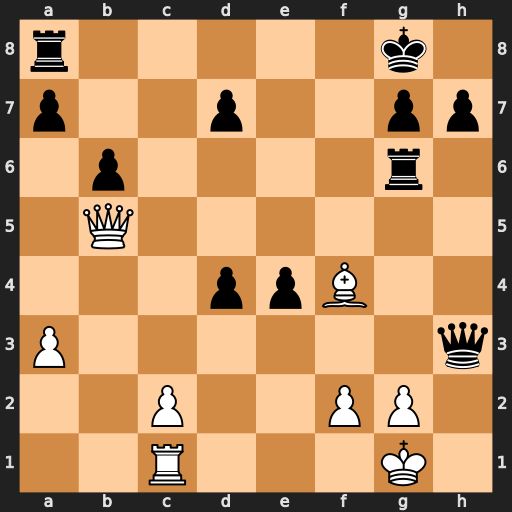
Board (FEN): r5k1/p2p2pp/1p4r1/1Q6/3ppB2/P6q/2P2PP1/2R3K1
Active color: w
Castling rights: -
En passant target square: -
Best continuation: Qd5+ Qe6 Qxa8+